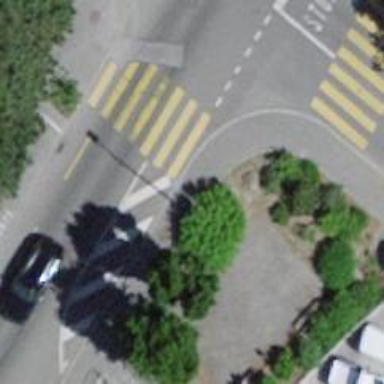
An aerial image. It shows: Kerb serving as barrier.